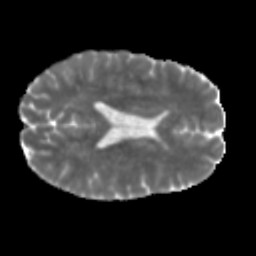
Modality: MD
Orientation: axial
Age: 46
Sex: male
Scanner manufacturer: siemens
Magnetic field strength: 3 T
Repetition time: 5 s
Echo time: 0.092 s